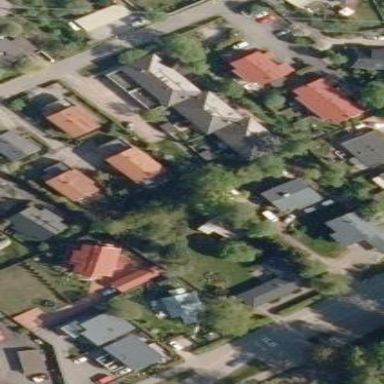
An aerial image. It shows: Residential garden.